The image is the raw time-domain waveform of a rolling-element bearing's vibration signal. Based on the visible evidence, which condition applies: normal, inner_race, outer_race, ball?
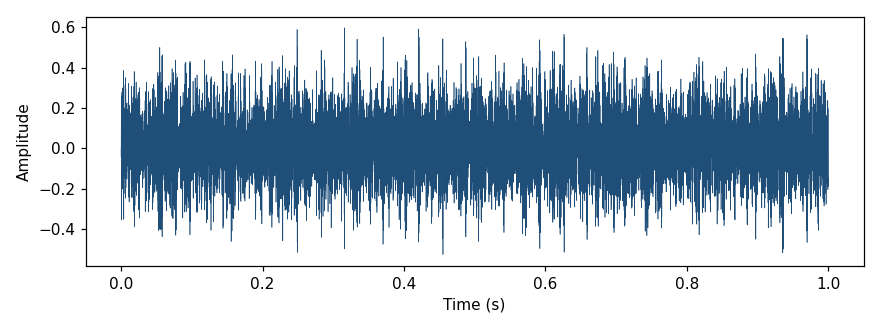
Answer: ball